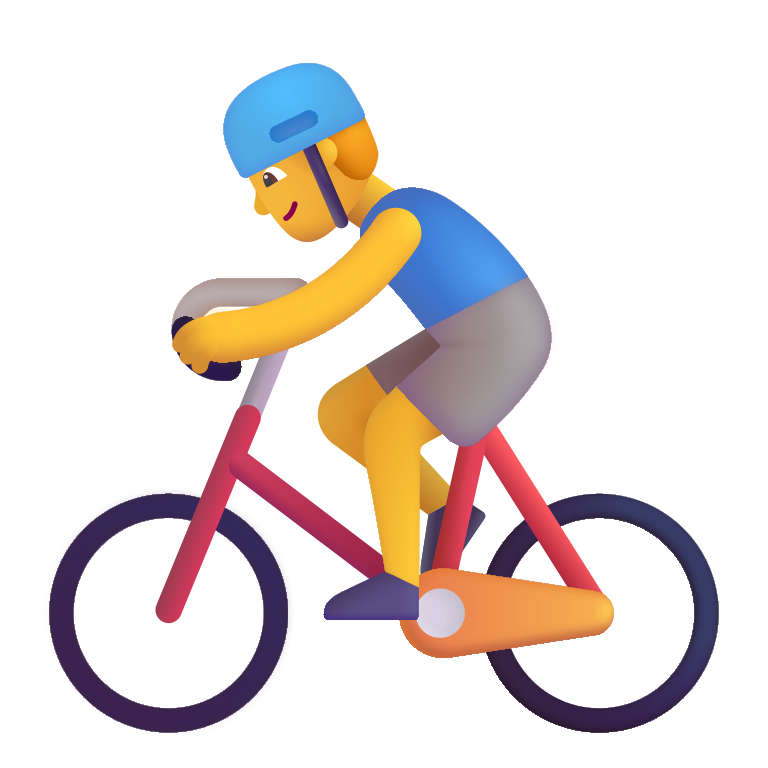
man biking color default